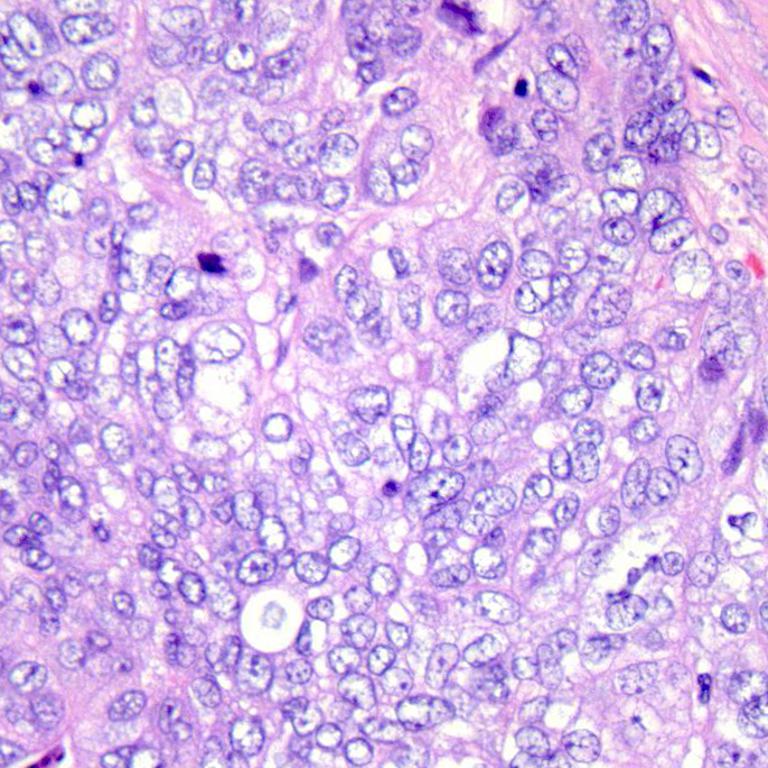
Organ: colon
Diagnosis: adenocarcinomas